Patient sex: F
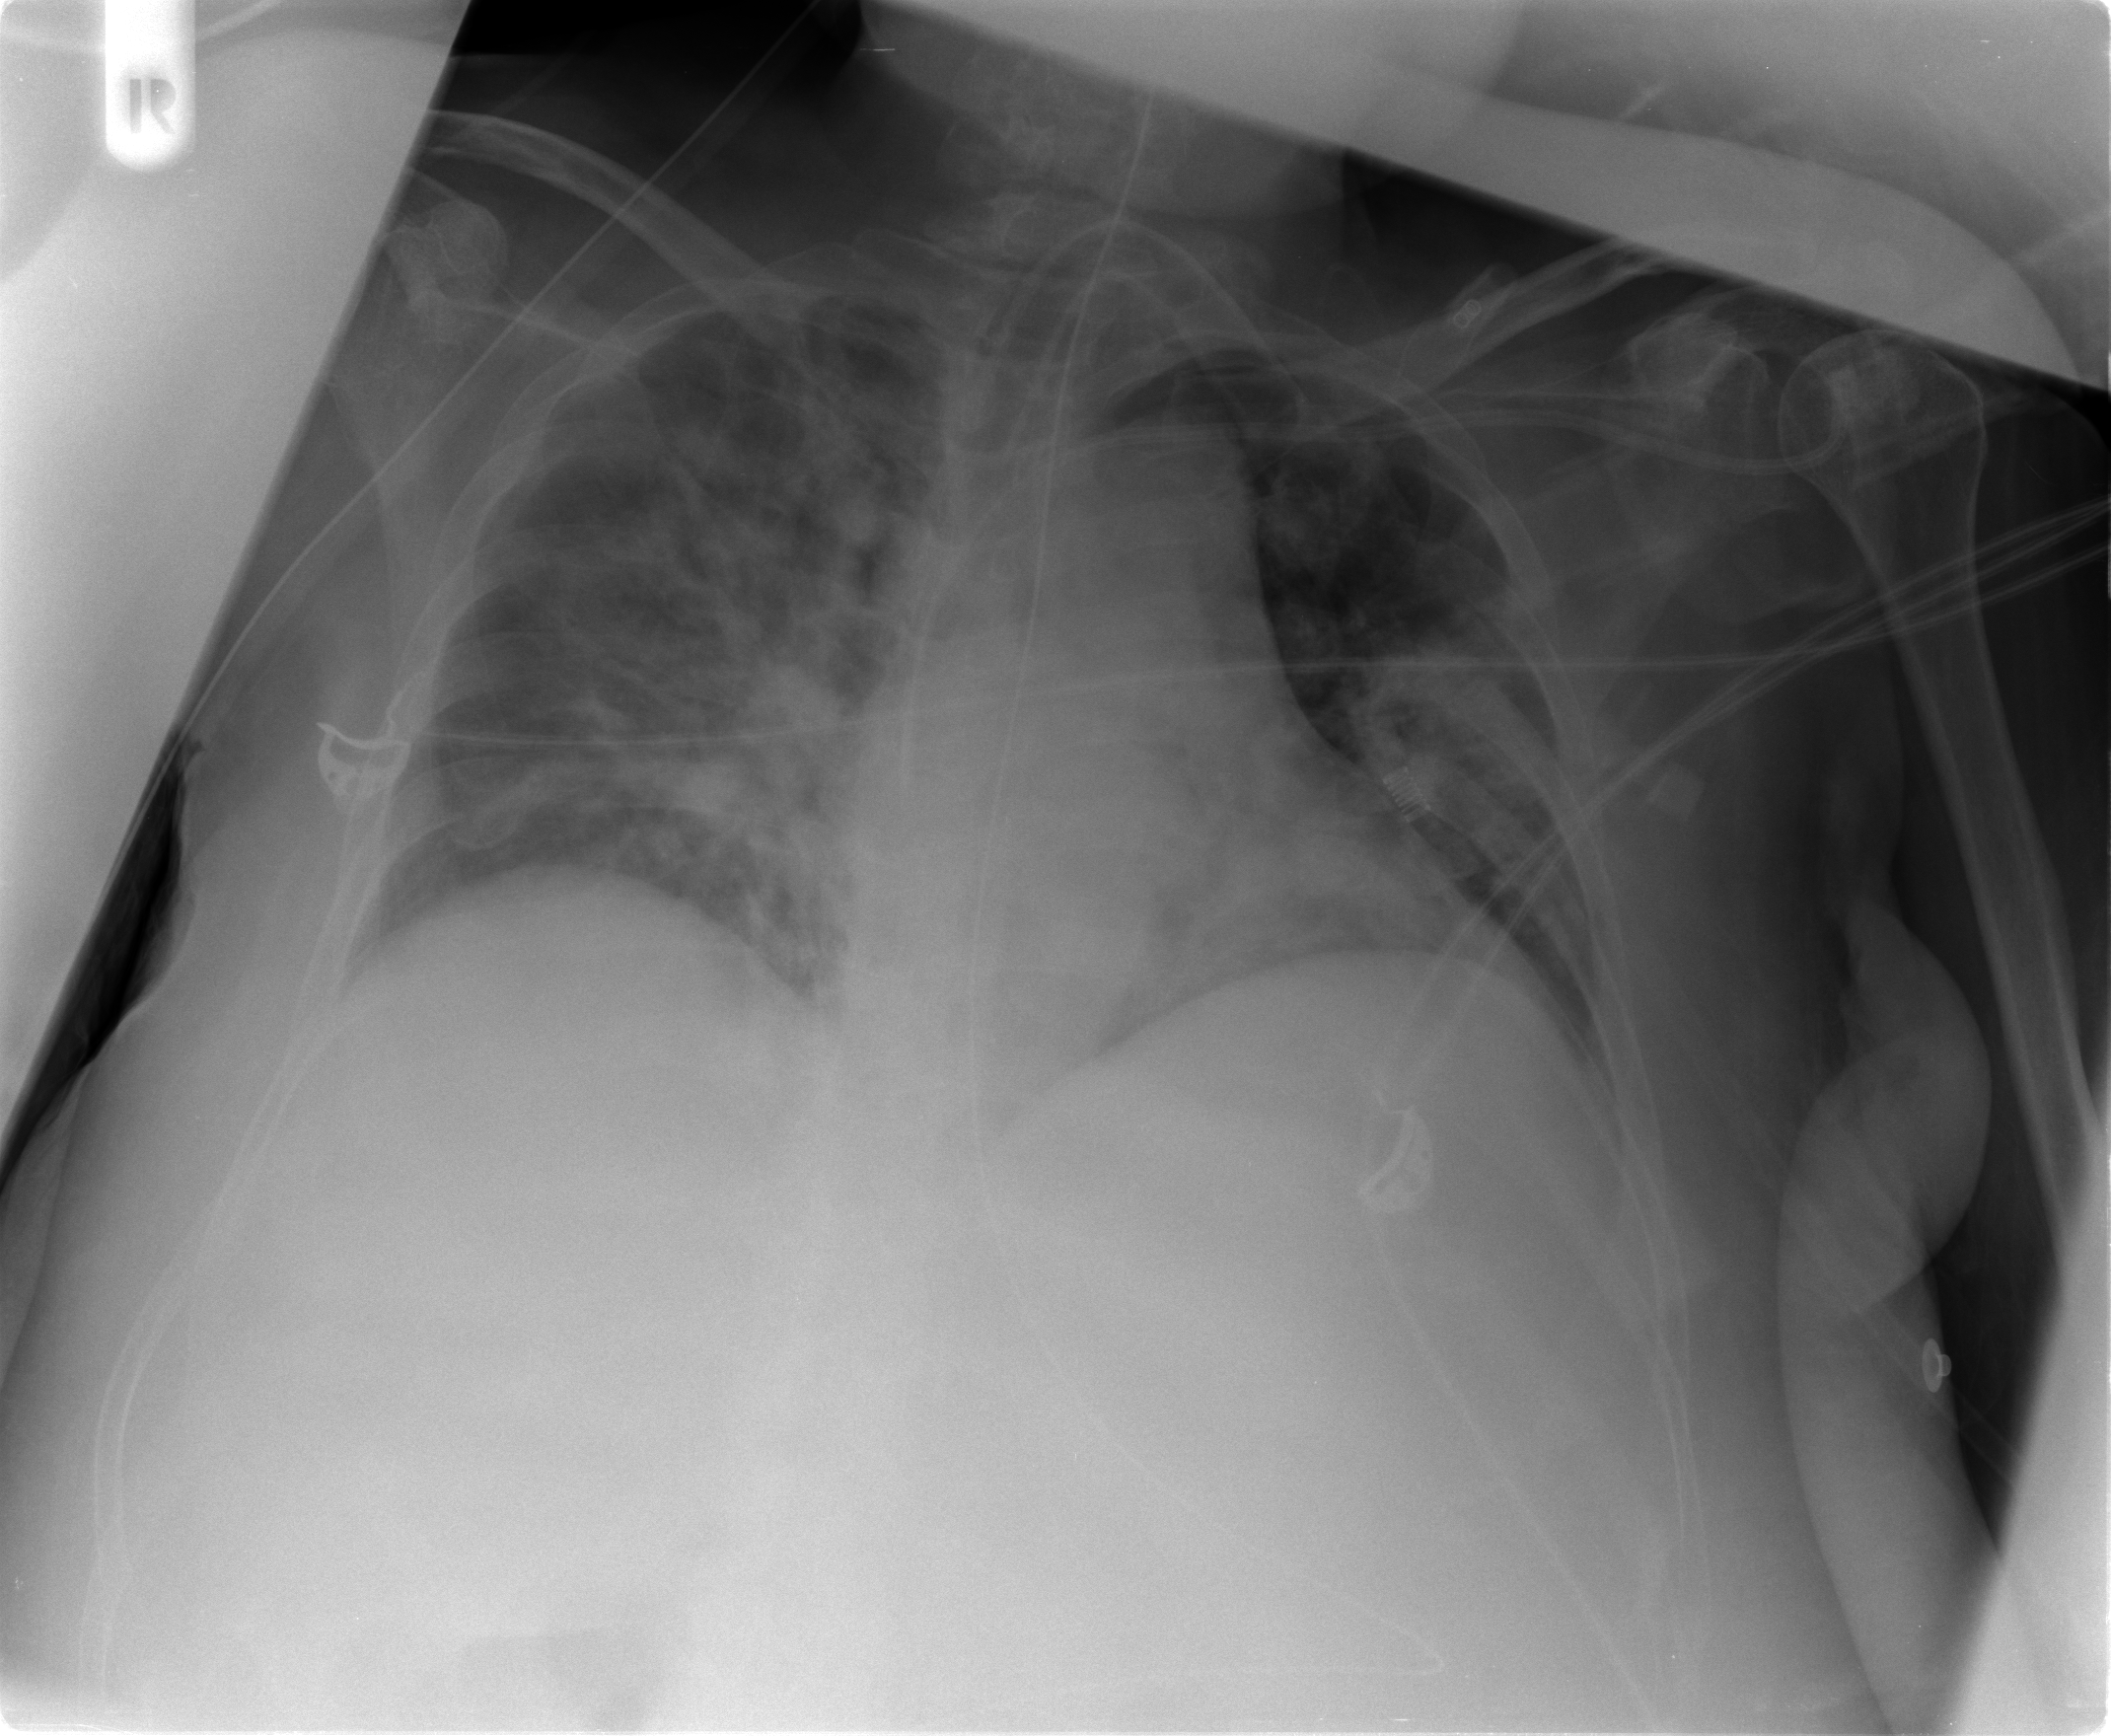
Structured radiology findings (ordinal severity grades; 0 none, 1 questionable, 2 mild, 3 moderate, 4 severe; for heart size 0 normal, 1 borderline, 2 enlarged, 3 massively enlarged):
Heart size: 0
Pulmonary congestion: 3
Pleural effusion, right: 0
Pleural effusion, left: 0
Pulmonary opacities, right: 3
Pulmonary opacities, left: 3
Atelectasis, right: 3
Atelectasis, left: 3